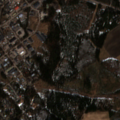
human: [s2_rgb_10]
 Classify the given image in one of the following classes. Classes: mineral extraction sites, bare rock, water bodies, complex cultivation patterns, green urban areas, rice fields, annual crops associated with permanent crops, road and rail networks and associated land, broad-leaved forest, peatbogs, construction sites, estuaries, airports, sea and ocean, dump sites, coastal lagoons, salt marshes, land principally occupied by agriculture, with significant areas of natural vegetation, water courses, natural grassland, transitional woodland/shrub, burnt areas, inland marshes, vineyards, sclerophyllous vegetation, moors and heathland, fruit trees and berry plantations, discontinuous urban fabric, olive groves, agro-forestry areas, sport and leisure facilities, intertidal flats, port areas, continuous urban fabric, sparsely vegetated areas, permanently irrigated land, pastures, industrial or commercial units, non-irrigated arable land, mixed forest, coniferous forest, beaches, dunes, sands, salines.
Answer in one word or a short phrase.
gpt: discontinuous urban fabric, industrial or commercial units, non-irrigated arable land, land principally occupied by agriculture, with significant areas of natural vegetation, mixed forest, transitional woodland/shrub